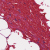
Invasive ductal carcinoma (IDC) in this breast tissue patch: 0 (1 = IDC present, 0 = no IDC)